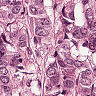
Metastatic tissue present: yes